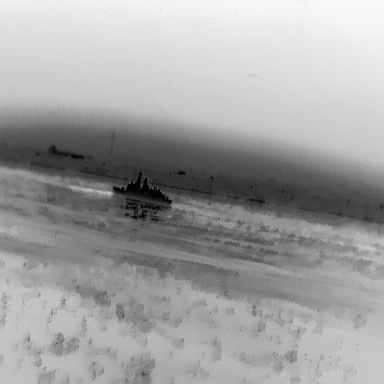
There is a warship in the infrared image.